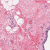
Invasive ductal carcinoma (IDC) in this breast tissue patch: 0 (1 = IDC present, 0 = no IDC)